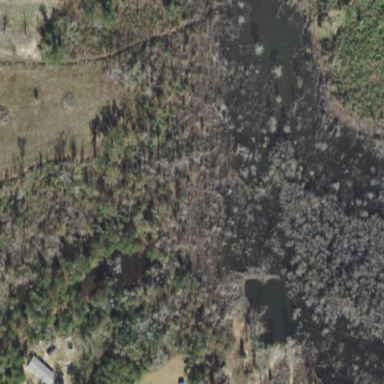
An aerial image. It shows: Swampy wetland area.